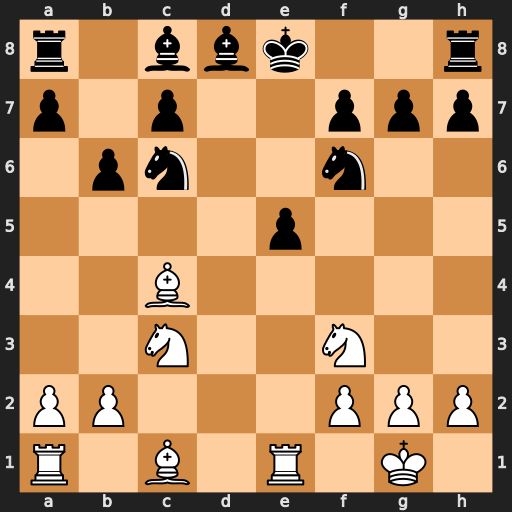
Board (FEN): r1bbk2r/p1p2ppp/1pn2n2/4p3/2B5/2N2N2/PP3PPP/R1B1R1K1
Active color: w
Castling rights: kq
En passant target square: -
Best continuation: Bb5 Bd7 Bxc6 Bxc6 Nxe5